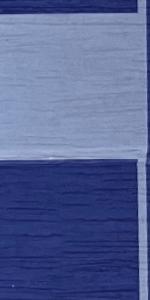
Label: Empty